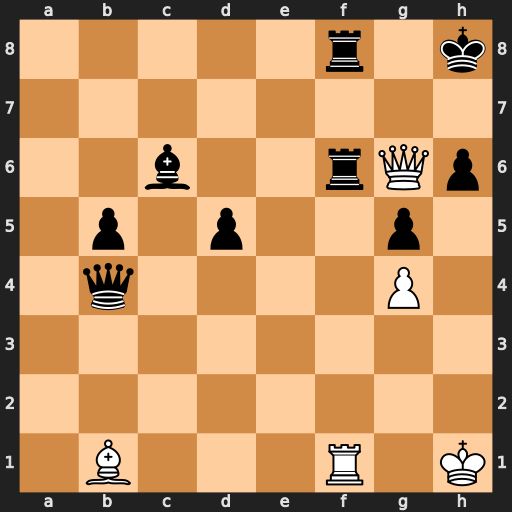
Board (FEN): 5r1k/8/2b2rQp/1p1p2p1/1q4P1/8/8/1B3R1K
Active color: w
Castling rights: -
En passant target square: -
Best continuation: Qh7#